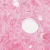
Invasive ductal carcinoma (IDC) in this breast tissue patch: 0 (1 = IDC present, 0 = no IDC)